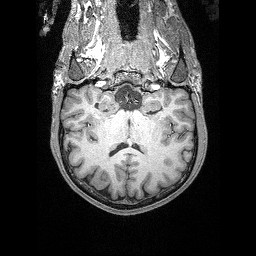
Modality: T1w
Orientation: sagittal
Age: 25
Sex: male
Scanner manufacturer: siemens
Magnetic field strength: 3 T
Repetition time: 2.4 s
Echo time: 0.03 s